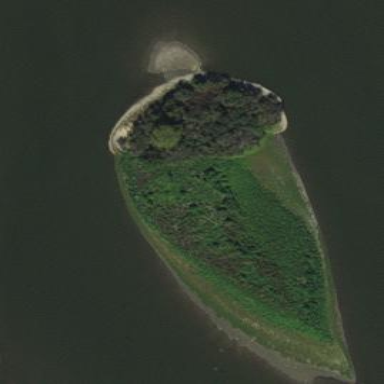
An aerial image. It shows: Islet.